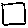
Label: square